如图，正六边形 $ABCDEF$ 中，$\vec{BC} = \vec{a}$，$\vec{BE} = \vec{b}$，那么 $\vec{BF} = $ \underline{\quad\quad\quad}（用含 $\vec{a}, \vec{b}$ 的式子表示）.

figure1

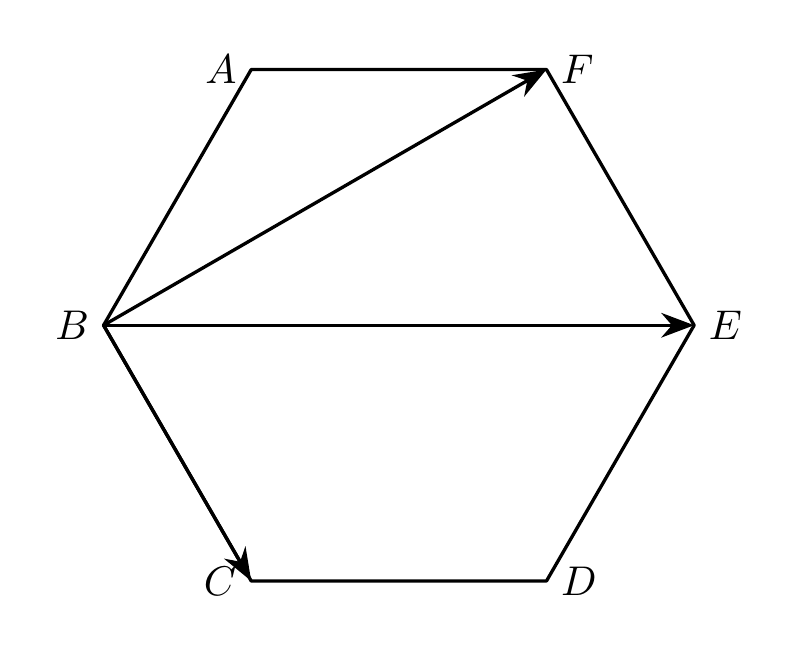
【解答】
【答案】$\vec{b} - \vec{a} / -\vec{a} + \vec{b}$

【分析】本题考查平面向量，正六边形的性质等知识，解题的关键是熟练掌握三角形法则.\\ 首先得出 $\vec{FE} = \vec{BC} = \vec{a}$，然后根据三角形法则求解即可.

【详解】$\because$ 正六边形 $ABCDEF$ 中，

$\therefore BC = FE, \ BC \parallel FE$

$\therefore \vec{FE} = \vec{BC} = \vec{a}$

$\because \vec{BE} = \vec{b}$

$\therefore \vec{BF} = \vec{BE} - \vec{FE} = \vec{b} - \vec{a}.$

故答案为：$\vec{b} - \vec{a}.$